Question: I follow <URL> to make Material , All is working fine.
Problem comes when 'EditText' got focused and Started to type text in 'EditText' suddenly 'ToolBar' will occupy whole screen .
Code
'''
<?xml version="1.0" encoding="utf-8"?>
<android.support.v7.widget.Toolbar
android:layout_height="match_parent"
android:layout_width="match_parent"
android:background="@color/ColorPrimary"
android:elevation="2dp"
android:theme="@style/Base.ThemeOverlay.AppCompat.Dark"
xmlns:android="http://schemas.android.com/apk/res/android" />
'''

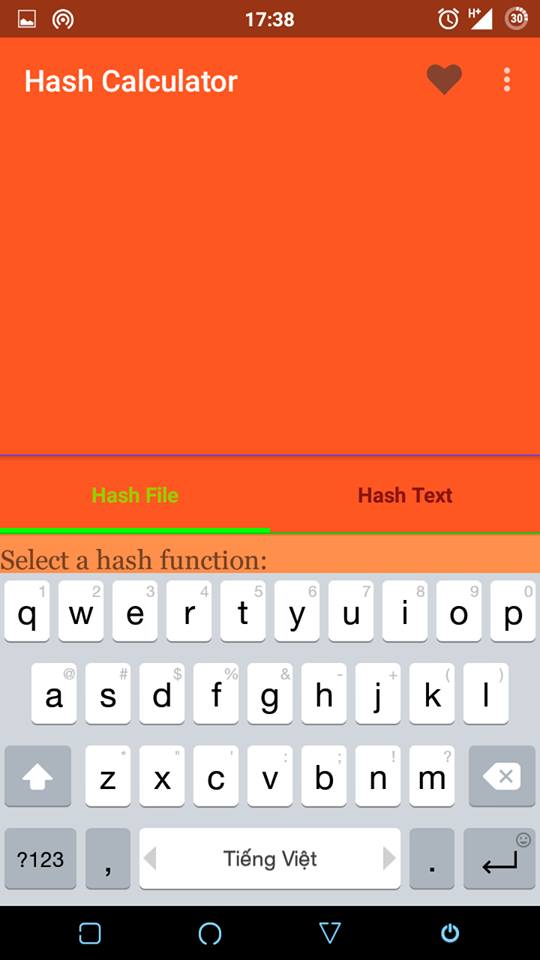
Answer: Change your as follows
'''
<?xml version="1.0" encoding="utf-8"?>
<android.support.v7.widget.Toolbar
android:layout_height="?attr/actionBarSize"
android:layout_width="match_parent"
android:background="@color/ColorPrimary"
android:elevation="2dp"
android:theme="@style/Base.ThemeOverlay.AppCompat.Dark"
xmlns:android="http://schemas.android.com/apk/res/android" />
'''